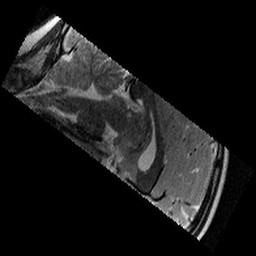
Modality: T2w
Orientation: sagittal
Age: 9
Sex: female
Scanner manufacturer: siemens
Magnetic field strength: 3 T
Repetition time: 9.23 s
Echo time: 0.067 s